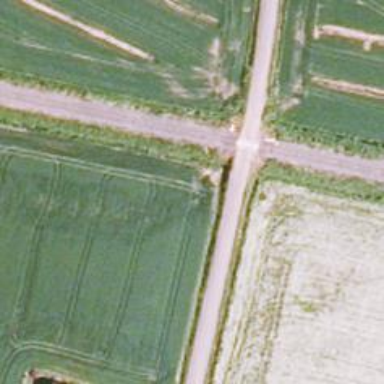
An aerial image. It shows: Level crossing along the railway.